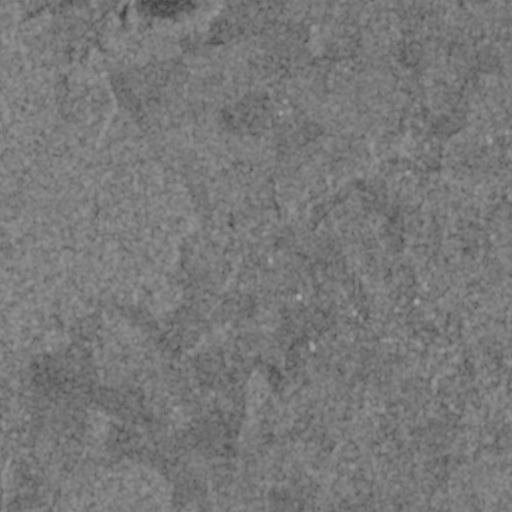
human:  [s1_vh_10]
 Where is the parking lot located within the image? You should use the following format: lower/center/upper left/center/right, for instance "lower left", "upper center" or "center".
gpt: The parking lot is located in the center right of the image.
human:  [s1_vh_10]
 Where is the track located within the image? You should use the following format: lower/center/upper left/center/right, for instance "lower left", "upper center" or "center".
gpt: The track is located in the center right of the image.
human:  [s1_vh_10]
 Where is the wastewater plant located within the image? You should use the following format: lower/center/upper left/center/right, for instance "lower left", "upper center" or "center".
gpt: The wastewater plant is located in the lower center of the image.
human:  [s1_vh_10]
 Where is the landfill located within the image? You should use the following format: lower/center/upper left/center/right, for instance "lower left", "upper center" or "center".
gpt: There is no landfill in the image.

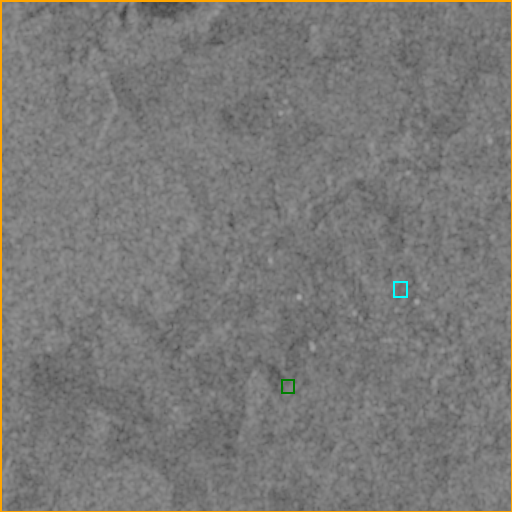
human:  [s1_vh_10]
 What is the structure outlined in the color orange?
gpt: The structure outlined in orange is a crop field.
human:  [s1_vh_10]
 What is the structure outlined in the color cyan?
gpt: The structure outlined in cyan is a park.
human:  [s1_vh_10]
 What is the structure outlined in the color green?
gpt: The structure outlined in green is a wastewater plant.
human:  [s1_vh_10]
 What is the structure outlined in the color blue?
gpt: There is no blue outline.